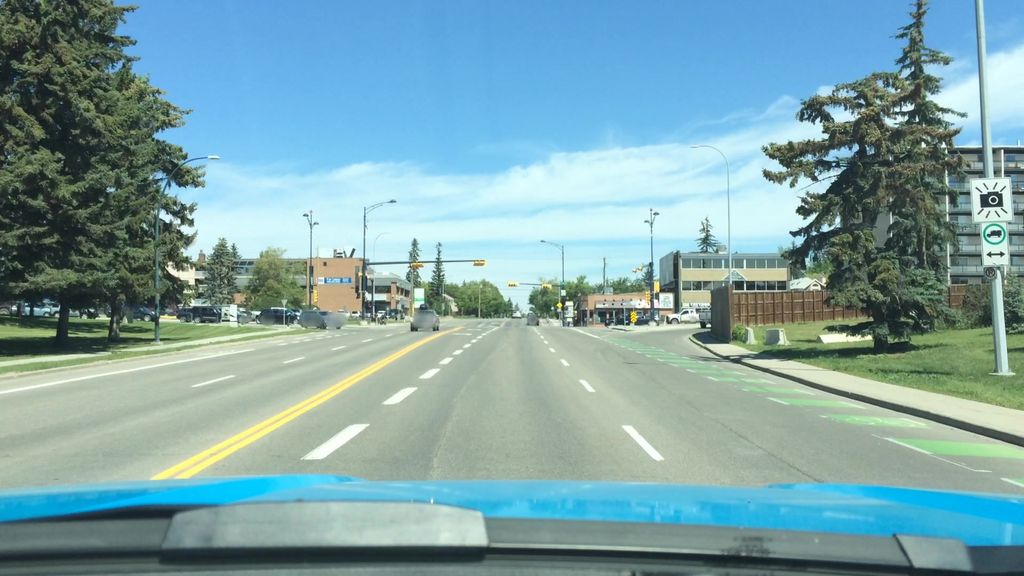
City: calgary